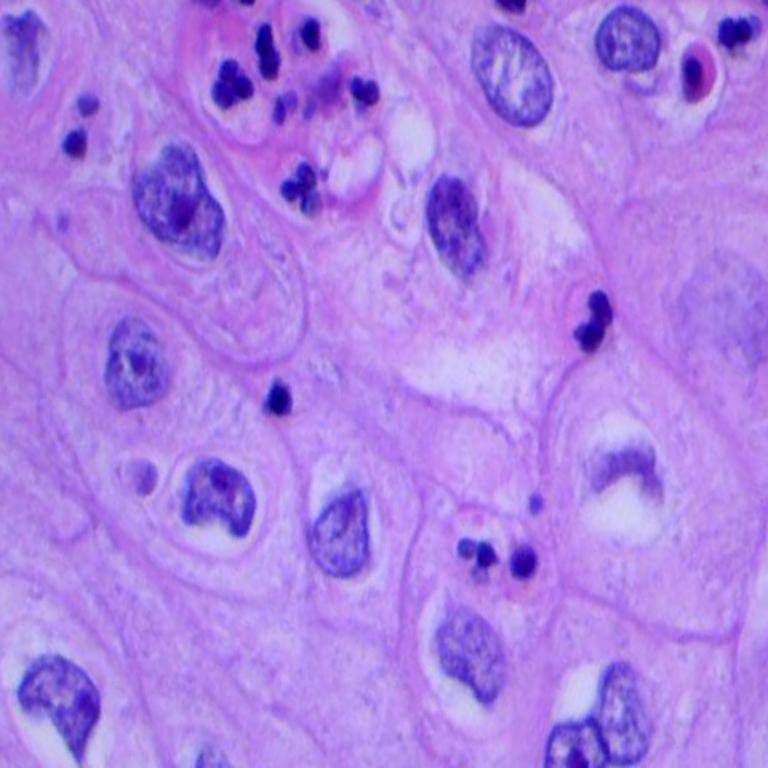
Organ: lung
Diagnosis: squamous carcinomas